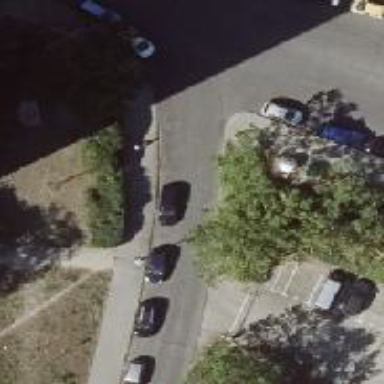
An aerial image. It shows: Sidewalk.